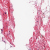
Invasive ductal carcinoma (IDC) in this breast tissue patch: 0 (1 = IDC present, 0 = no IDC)